Field crop: maize
Growth stage: 1
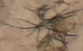
Species: lolium